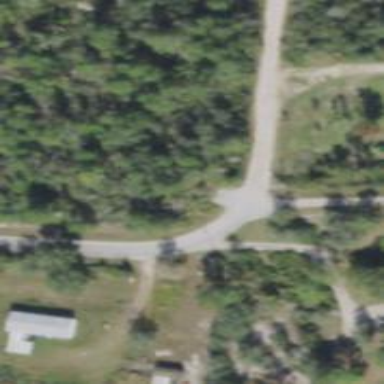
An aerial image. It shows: Driveway.